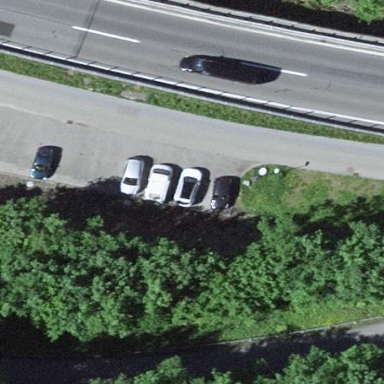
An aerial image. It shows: Parking area with surface.